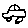
Label: car